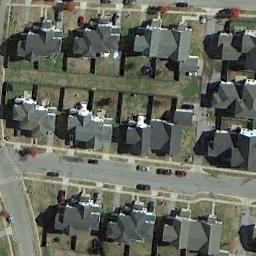
Label: residential